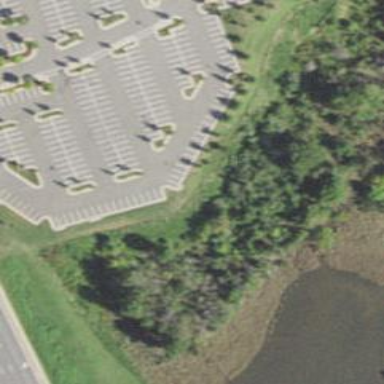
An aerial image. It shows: Parking area with surface.